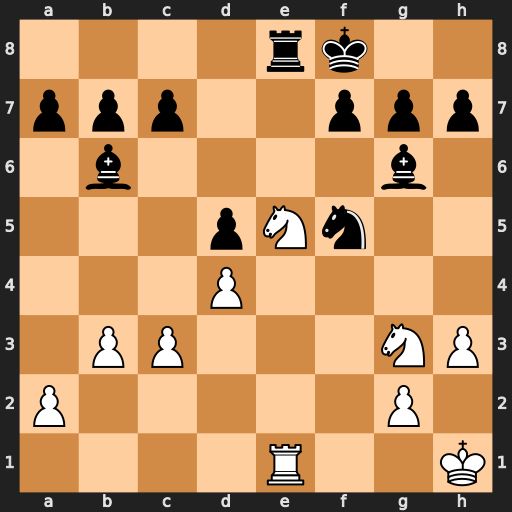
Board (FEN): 4rk2/ppp2ppp/1b4b1/3pNn2/3P4/1PP3NP/P5P1/4R2K
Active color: w
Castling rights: -
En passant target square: -
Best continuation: Nd7+ Kg8 Rxe8#